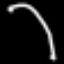
Label: palm tree